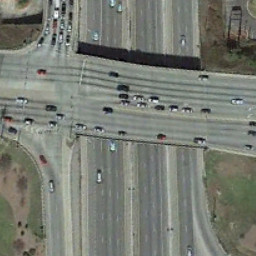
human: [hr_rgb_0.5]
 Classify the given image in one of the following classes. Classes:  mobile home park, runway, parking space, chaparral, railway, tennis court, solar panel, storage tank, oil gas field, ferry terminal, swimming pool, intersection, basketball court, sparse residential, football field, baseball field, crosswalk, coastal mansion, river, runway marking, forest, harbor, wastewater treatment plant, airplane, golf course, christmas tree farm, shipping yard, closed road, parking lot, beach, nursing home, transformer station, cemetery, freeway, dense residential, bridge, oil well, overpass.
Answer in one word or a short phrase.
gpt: overpass